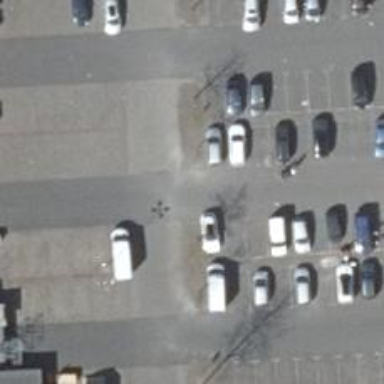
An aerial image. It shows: Paved parking aisle designated as service road.